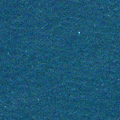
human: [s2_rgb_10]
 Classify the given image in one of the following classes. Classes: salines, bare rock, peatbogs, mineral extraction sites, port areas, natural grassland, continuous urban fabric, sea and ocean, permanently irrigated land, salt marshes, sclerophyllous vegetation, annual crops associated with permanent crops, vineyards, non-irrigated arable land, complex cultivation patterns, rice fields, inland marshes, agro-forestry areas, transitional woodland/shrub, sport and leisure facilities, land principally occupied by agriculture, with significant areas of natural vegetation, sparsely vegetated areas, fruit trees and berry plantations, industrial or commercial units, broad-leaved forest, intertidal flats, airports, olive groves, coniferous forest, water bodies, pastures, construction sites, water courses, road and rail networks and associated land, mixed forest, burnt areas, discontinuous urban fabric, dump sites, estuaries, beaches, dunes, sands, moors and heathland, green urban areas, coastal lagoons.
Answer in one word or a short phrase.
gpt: sea and ocean